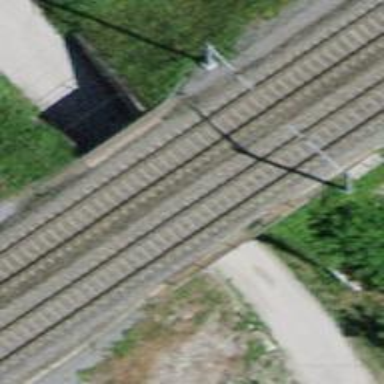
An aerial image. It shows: Railway bridge with electrified tracks and single contact line.